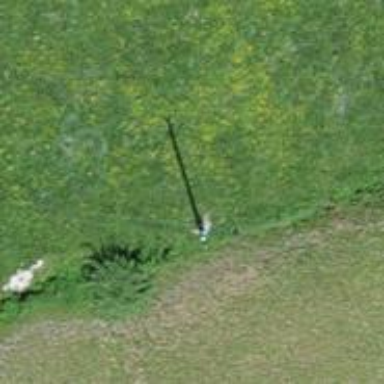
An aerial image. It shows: Power pole.